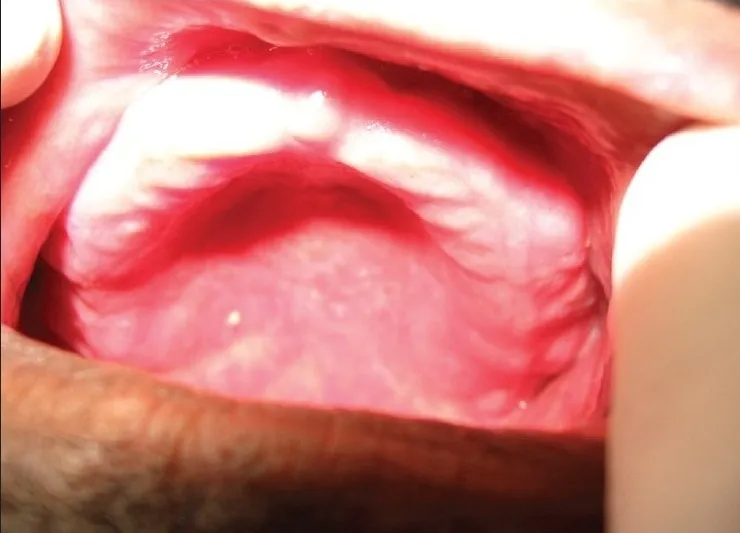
Post treatment - Oral mucosal lesions resolved (Case 1).
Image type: medical_photograph (oral_photograph)